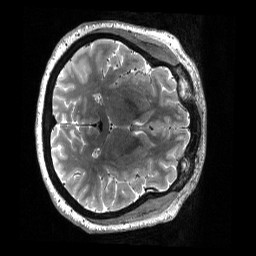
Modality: T2w
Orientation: axial
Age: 43
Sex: female
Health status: ill
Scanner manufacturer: siemens
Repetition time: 3.2 s
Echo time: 0.566 s